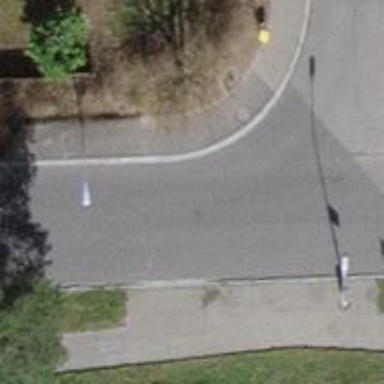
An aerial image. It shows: Unmarked road crossing.